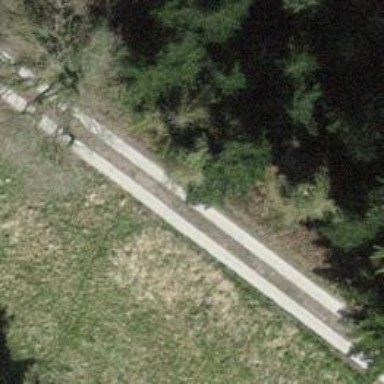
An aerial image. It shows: Paved track with grade1 quality.